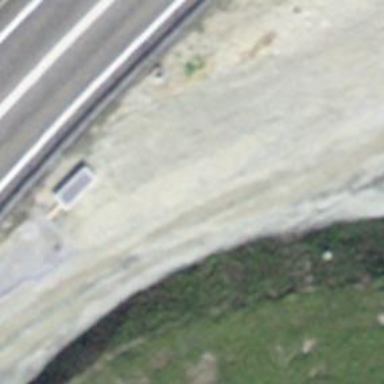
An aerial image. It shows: Asphalt track with grade1 surface.